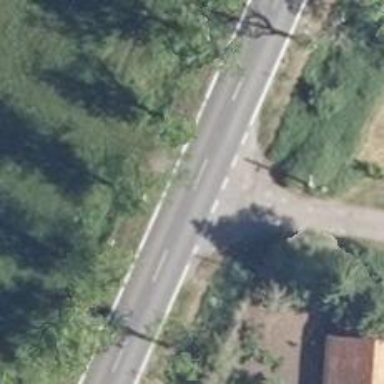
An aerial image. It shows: Secondary road with asphalt surface.